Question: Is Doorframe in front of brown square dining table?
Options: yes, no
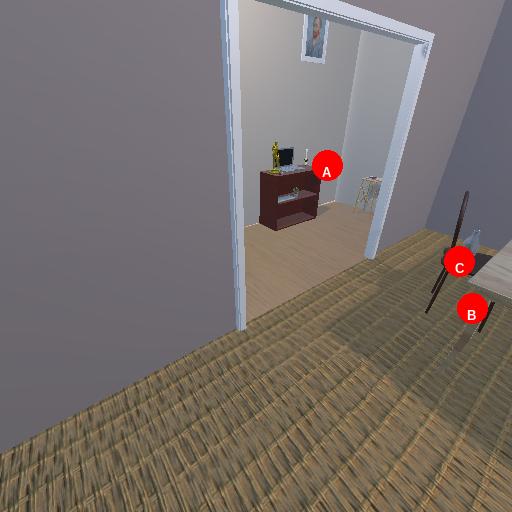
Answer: yes